Field crop: maize
Growth stage: 2
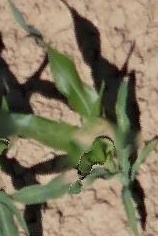
Species: maize